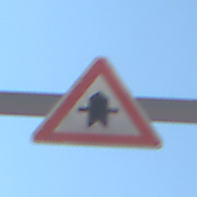
Verkehrszeichen: Vorfahrt
Umgebung: Outdoor, Nature
Tageszeit: MorningAfternoon
Wetter: Clear
Licht: Natural
Jahreszeit: Summer
Kontrast: HighContrast